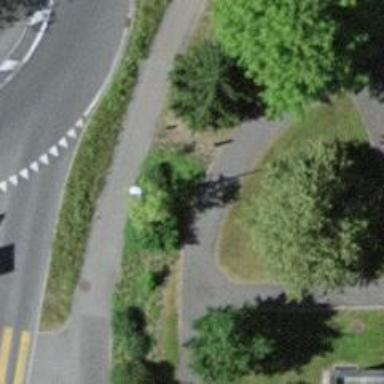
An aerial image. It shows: Set of steps on the road.